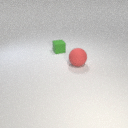
small green rubber cube to the left of large red rubber sphere